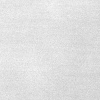
Atmospheric dust classification: dusty